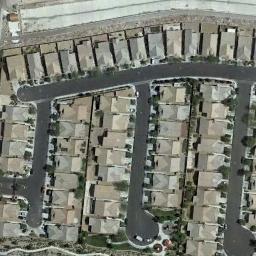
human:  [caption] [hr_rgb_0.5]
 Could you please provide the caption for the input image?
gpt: There are many roads and neatly arranged houses and trees in densely populated areas .

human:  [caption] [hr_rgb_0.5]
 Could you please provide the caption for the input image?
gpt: The houses line up neatly .

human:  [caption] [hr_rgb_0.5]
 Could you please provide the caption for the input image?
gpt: The dense residential is next to the road .

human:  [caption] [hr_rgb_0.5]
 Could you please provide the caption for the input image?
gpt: A dense residential area has lots of houses of the same style while some roads go through the residential area .

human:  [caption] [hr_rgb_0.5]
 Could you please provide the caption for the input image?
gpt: There are buildings arranged neatly along the street on dense residential area .